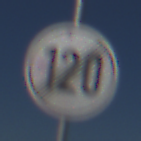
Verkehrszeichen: EndeGeschwindigkeit120
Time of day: MorningAfternoon
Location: Outdoor (RoadRail)
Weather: Clear
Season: NotSpecified
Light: Natural